Interaction volume radius: 10 \u00c5
Interaction volume height: 20 \u00c5
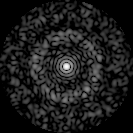
Disorder parameter: 0.8571